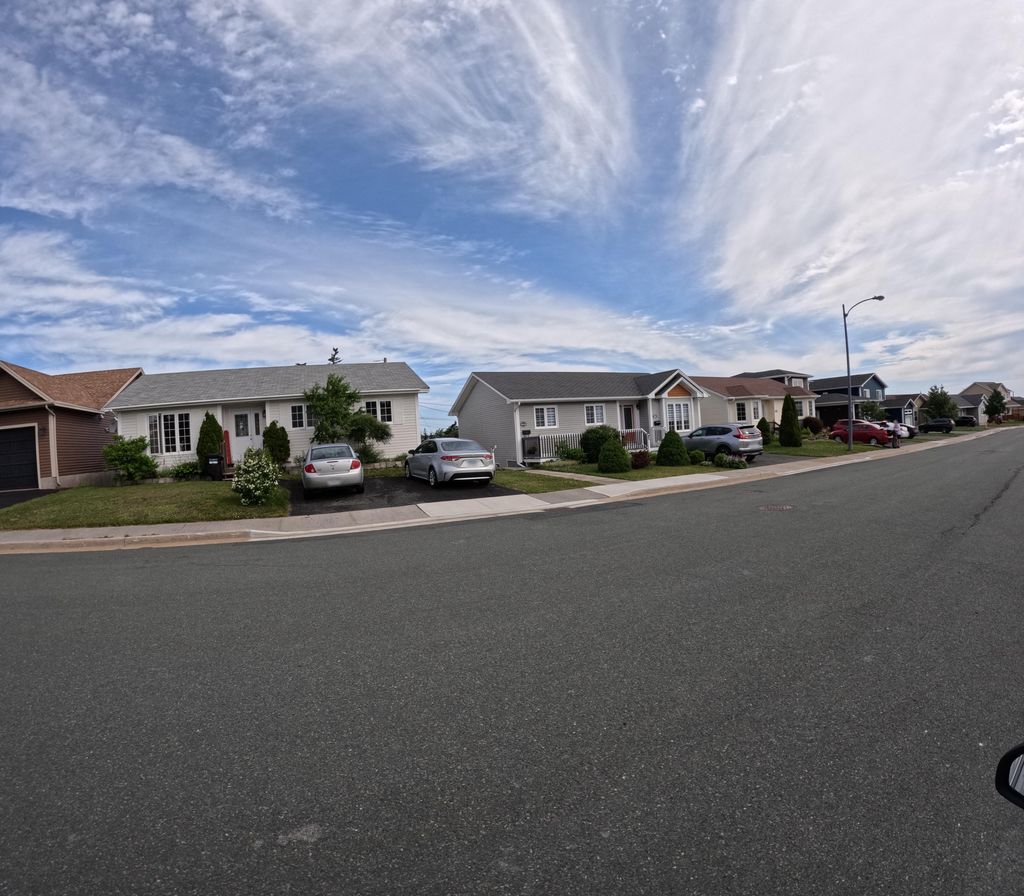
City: st_johns